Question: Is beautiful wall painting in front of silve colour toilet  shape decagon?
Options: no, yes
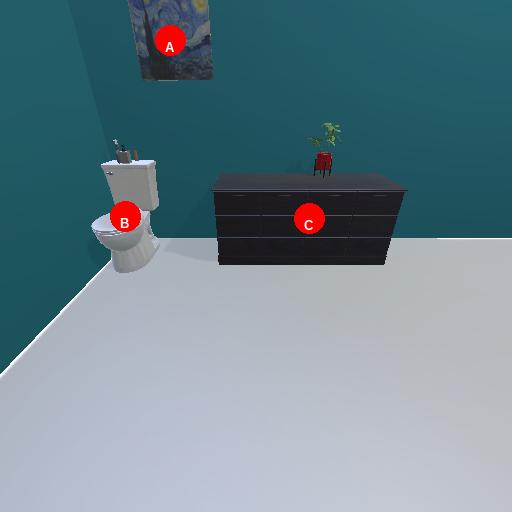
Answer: no